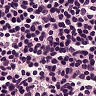
Metastatic tissue present: no